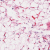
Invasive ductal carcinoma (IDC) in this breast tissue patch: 0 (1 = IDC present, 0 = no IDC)